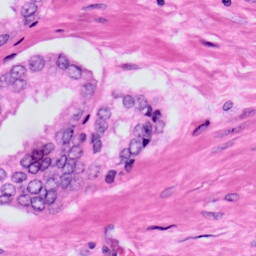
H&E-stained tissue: Prostate